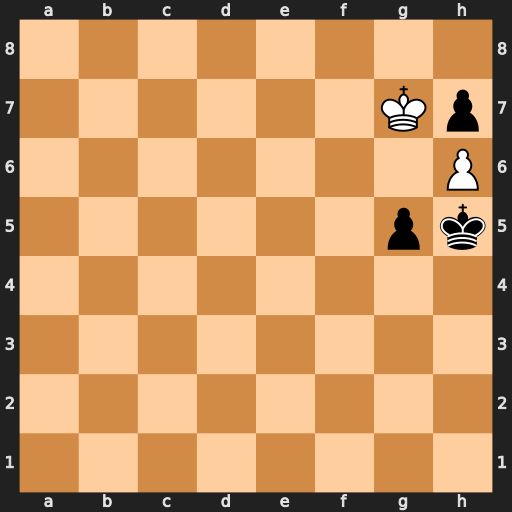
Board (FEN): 8/6Kp/7P/6pk/8/8/8/8
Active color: w
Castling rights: -
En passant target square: -
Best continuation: Kxh7 g4 Kg7 g3 h7